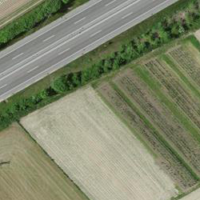
EUNIS habitat code: 57
Species observed at this site:
Cygnus olor